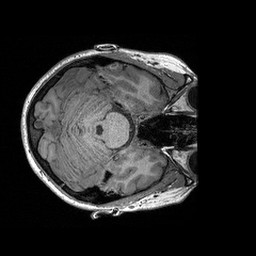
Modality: T1w
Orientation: axial
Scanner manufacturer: siemens
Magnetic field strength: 3 T
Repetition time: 2.3 s
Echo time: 0.00298 s